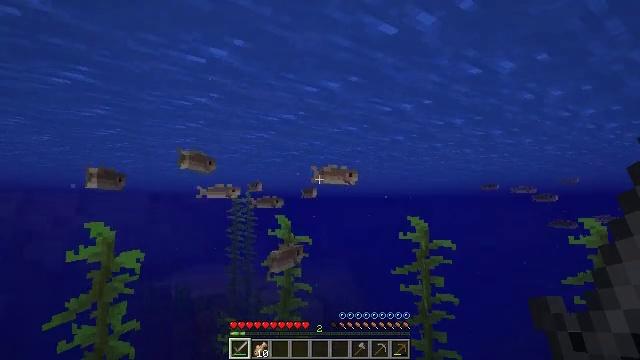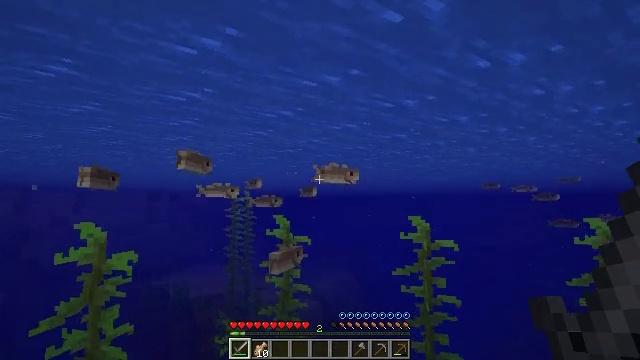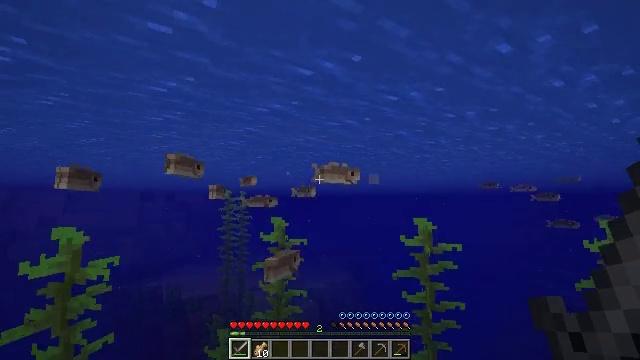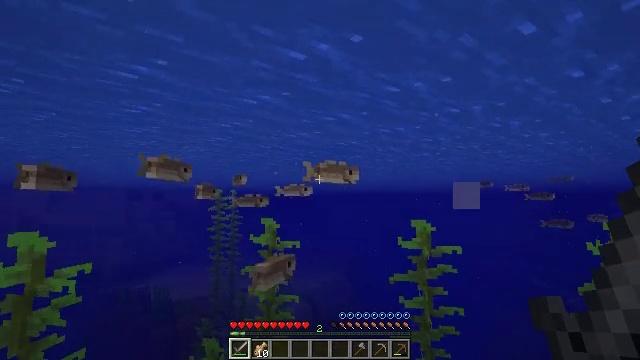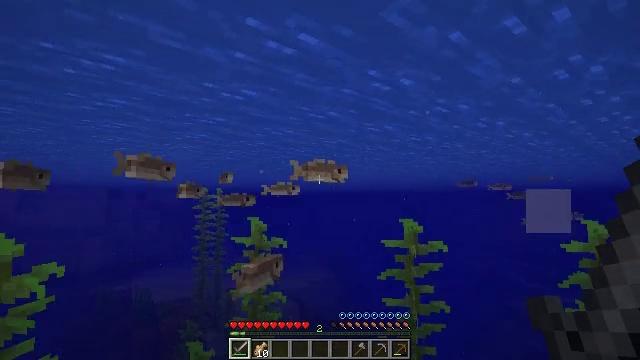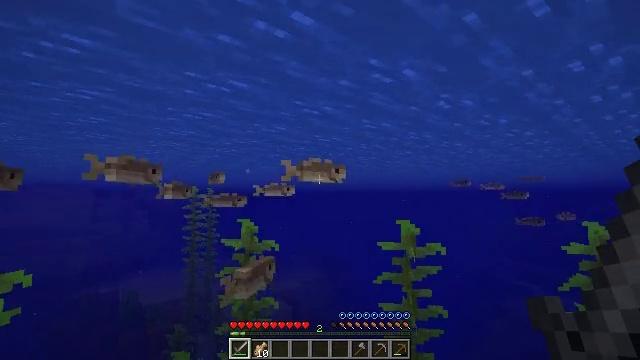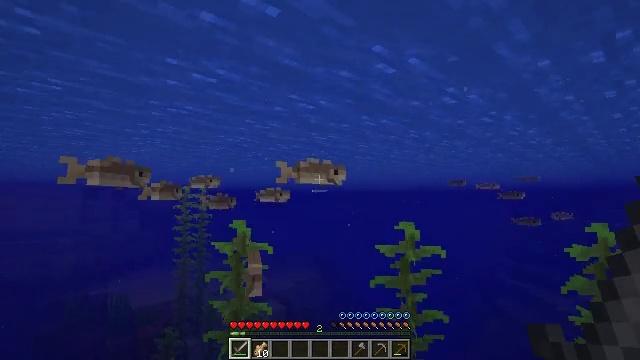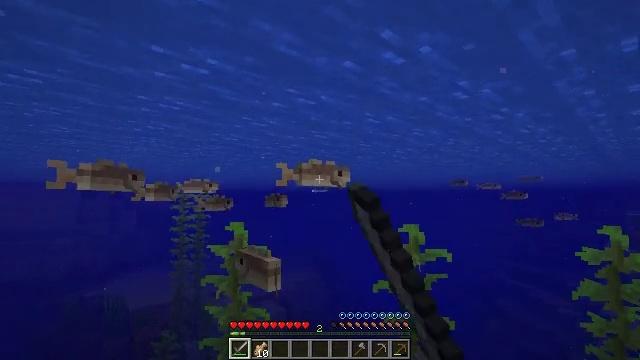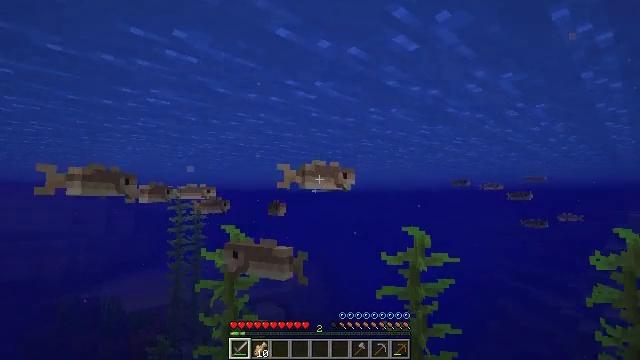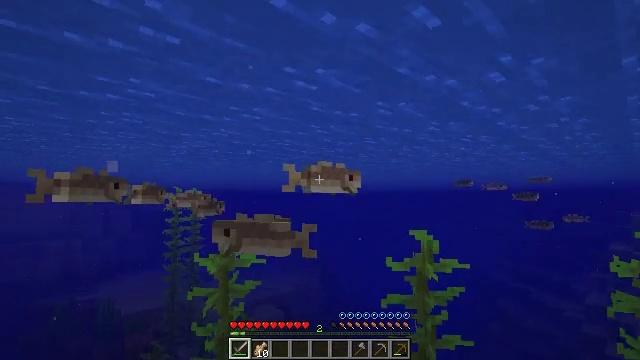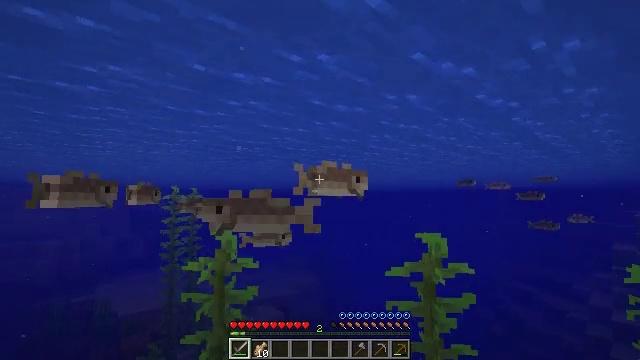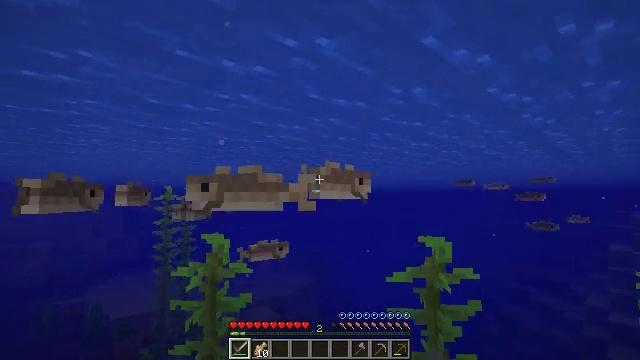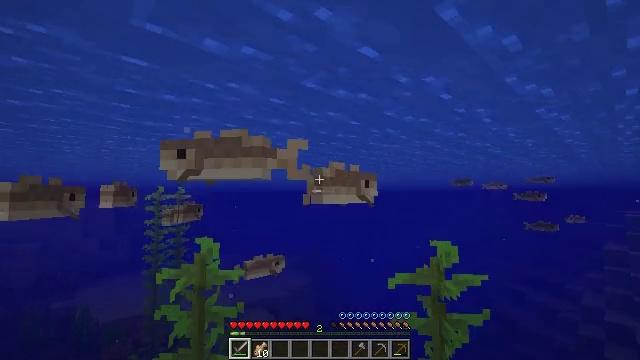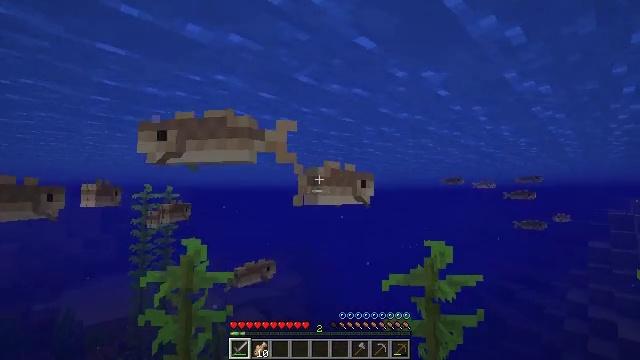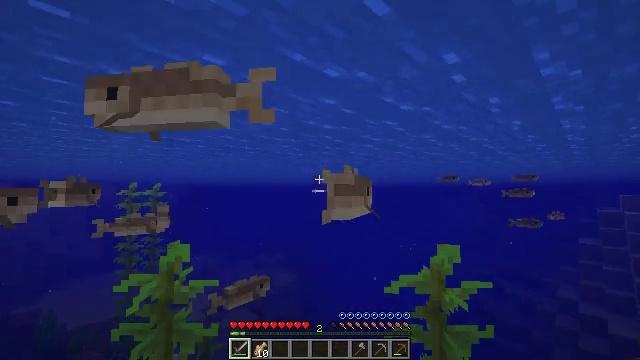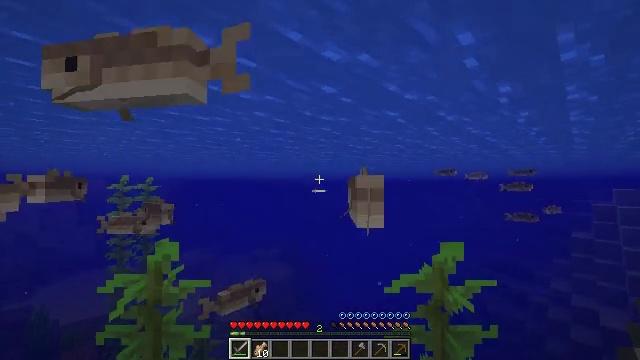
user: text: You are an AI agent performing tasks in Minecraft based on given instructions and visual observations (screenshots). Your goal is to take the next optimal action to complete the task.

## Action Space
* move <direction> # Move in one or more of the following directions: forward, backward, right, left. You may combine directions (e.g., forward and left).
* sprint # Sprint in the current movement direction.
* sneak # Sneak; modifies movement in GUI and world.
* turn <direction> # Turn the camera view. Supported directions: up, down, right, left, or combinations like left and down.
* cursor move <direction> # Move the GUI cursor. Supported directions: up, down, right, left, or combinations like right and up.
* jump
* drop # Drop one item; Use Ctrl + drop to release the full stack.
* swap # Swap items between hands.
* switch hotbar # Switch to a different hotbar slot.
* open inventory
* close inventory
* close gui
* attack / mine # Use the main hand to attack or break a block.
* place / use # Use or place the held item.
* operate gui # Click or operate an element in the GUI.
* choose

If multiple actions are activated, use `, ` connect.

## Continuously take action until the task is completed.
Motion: motion action
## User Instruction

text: Hunt a cod.
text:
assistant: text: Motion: move forward
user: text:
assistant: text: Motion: move forward
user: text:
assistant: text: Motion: move forward, turn right
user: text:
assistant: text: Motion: move forward, turn right
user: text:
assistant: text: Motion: move forward, turn right
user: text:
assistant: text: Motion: move forward, turn right, attack / mine
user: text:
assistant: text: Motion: move forward, attack / mine
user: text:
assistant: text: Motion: move forward, attack / mine
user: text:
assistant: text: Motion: move forward, attack / mine
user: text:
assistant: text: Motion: move forward
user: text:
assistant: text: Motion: move forward
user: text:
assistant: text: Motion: move forward
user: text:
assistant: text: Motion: move forward, turn right
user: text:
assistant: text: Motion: move forward, turn right
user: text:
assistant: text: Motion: move forward, turn down
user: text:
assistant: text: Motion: move forward, turn down
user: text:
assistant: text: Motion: move forward
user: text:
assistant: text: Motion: no_op
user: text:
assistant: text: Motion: turn right, attack / mine
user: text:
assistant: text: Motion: turn right and down, attack / mine
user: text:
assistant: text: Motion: turn right and down, attack / mine
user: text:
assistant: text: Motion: turn right, attack / mine
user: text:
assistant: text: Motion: turn right
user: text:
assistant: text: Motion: no_op
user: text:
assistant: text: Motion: no_op
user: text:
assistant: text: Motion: no_op
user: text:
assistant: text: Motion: no_op
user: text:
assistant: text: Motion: no_op
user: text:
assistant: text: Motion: turn left
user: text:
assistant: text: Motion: turn left